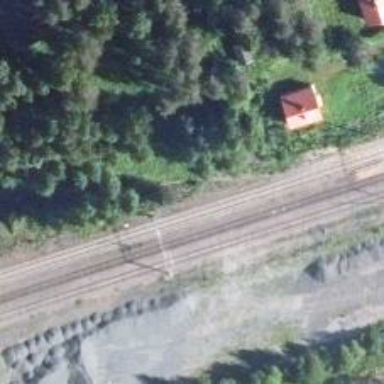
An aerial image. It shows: Abandoned railway.